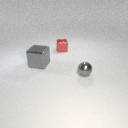
small gray metal sphere to the right of large gray metal cube